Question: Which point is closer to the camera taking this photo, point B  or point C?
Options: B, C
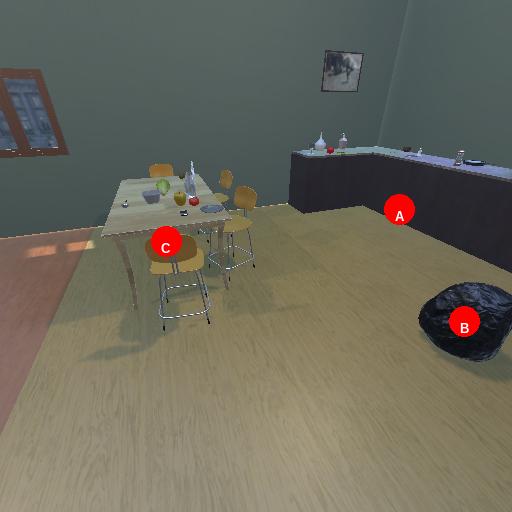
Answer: B